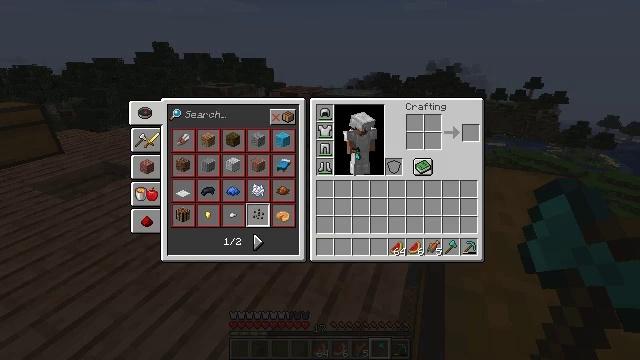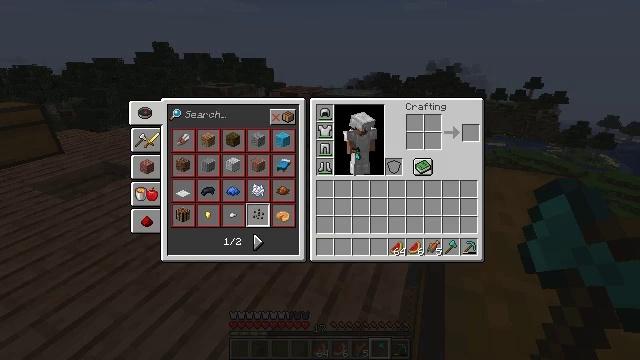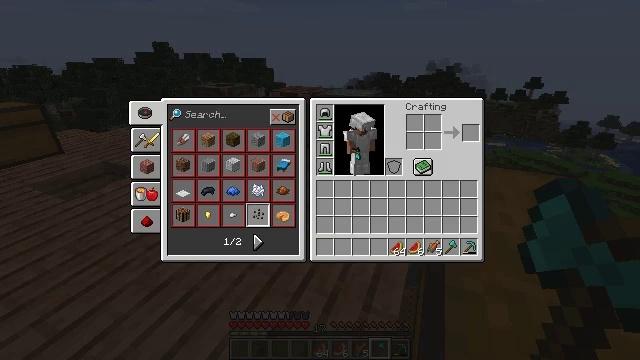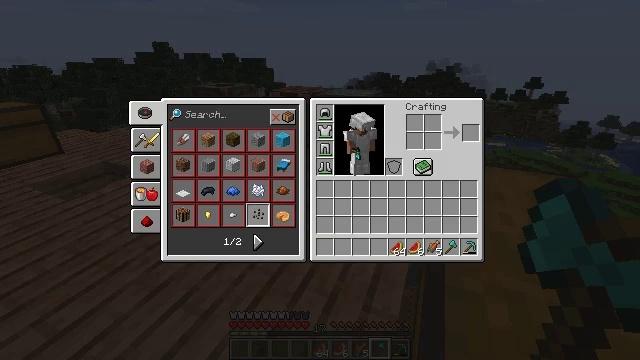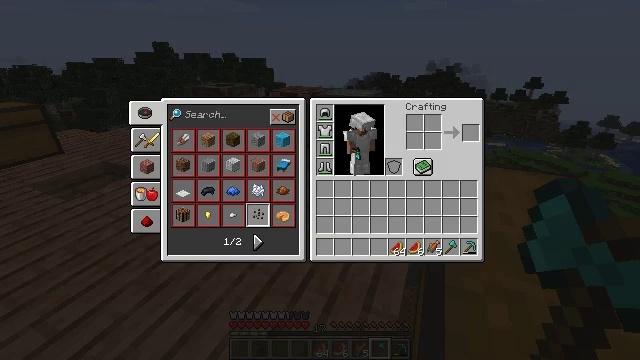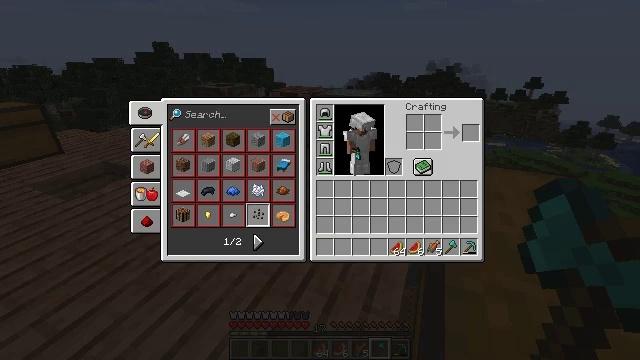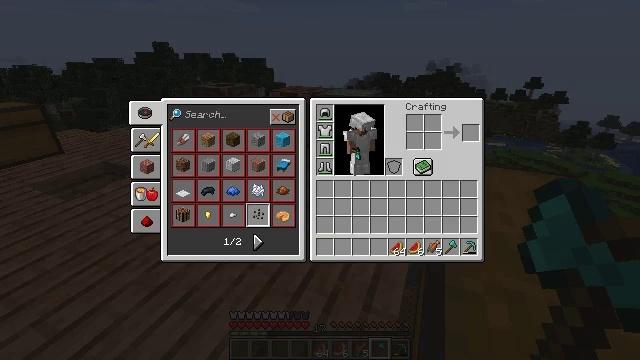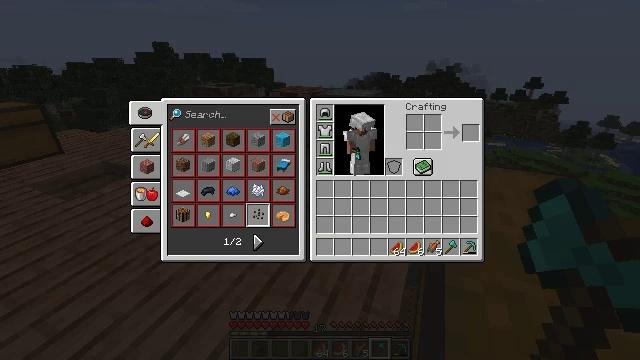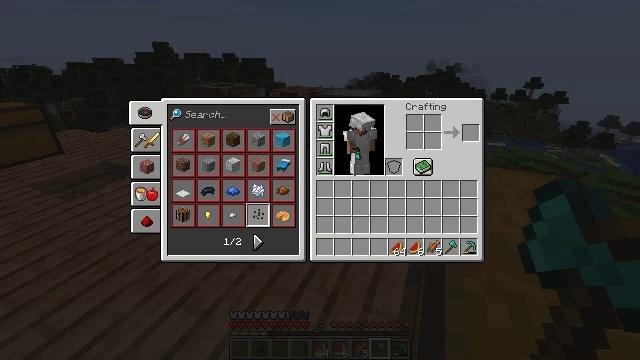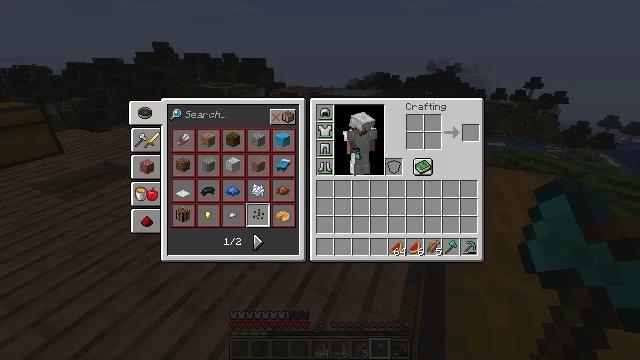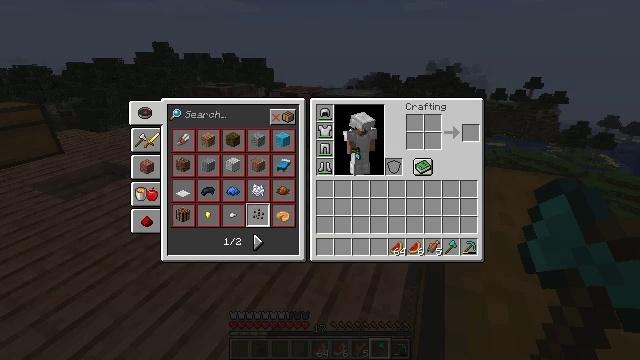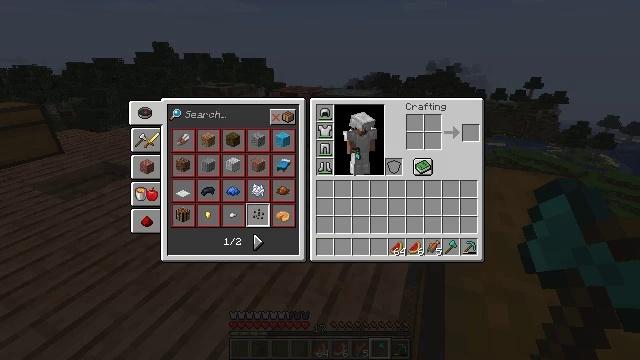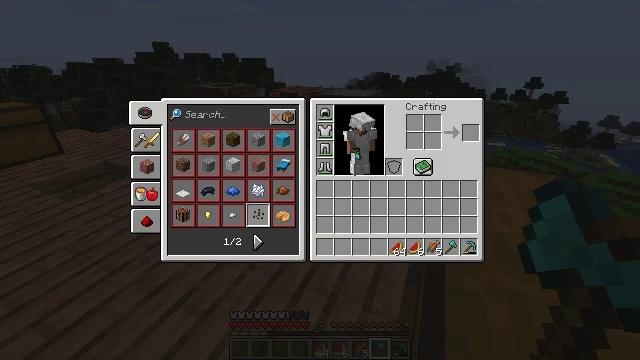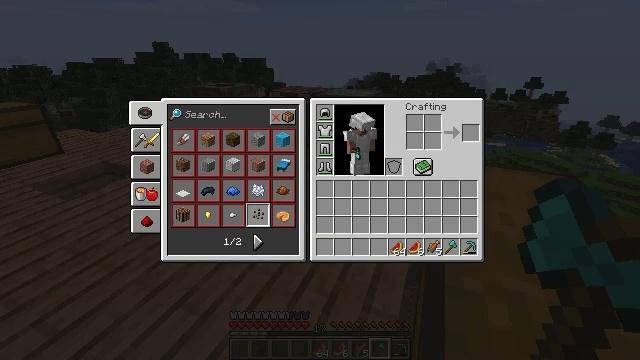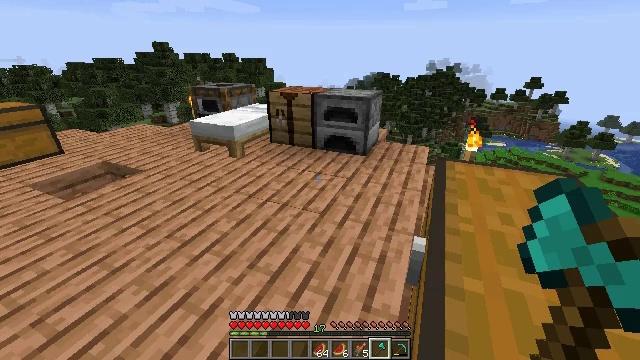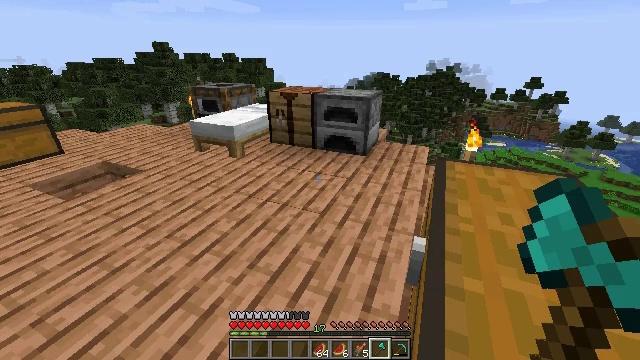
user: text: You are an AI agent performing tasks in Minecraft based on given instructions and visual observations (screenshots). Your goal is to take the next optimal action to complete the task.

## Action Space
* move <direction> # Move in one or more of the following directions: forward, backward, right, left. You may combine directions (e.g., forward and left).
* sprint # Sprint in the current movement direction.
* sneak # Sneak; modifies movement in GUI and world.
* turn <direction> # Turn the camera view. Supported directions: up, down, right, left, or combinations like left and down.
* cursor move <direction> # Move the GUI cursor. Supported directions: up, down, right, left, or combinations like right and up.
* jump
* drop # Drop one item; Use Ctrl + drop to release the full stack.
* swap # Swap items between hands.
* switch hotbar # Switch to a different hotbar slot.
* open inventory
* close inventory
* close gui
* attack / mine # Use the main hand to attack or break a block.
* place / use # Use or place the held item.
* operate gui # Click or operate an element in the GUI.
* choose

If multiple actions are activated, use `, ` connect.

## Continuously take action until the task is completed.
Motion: motion action
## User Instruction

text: Collect jungle leaves by breaking them.
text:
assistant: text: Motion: no_op
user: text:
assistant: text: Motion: no_op
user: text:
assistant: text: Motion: no_op
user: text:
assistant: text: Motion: no_op
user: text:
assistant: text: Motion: no_op
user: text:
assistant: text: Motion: no_op
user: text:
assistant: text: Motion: no_op
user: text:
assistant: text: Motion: no_op
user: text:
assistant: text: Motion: no_op
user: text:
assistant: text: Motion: no_op
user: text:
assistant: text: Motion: no_op
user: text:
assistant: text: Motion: no_op
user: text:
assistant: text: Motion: no_op
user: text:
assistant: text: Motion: no_op
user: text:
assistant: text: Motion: close gui
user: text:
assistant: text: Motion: no_op
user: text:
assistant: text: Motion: no_op
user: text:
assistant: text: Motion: no_op
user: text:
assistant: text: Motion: no_op
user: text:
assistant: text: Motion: no_op
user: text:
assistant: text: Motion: no_op
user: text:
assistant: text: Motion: no_op
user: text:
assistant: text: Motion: turn left
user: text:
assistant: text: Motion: turn left and up
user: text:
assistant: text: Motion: turn left and up
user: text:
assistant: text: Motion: turn left and up
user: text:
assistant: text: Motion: turn left and up
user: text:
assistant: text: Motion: turn left and up
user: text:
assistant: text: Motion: turn left and up
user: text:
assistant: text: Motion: no_op